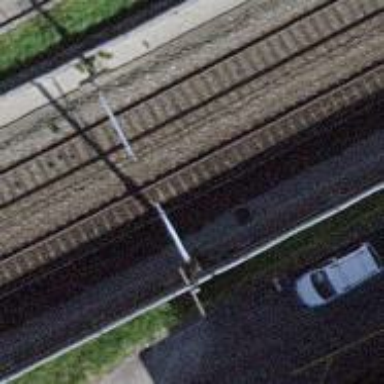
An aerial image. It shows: Railway signal.